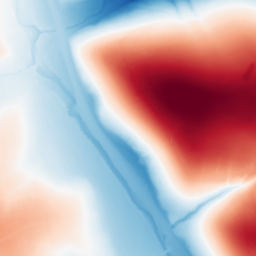
Category: trend_removal
Decomposition family: polynomial_high
Decomposition parameters: degree: 5
Upsampling method: quartic
Upsampling parameters: scale: 8
Upsampling scale: 8